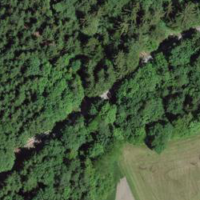
EUNIS habitat code: 43
Species observed at this site:
Lamium galeobdolon
Oxalis acetosella